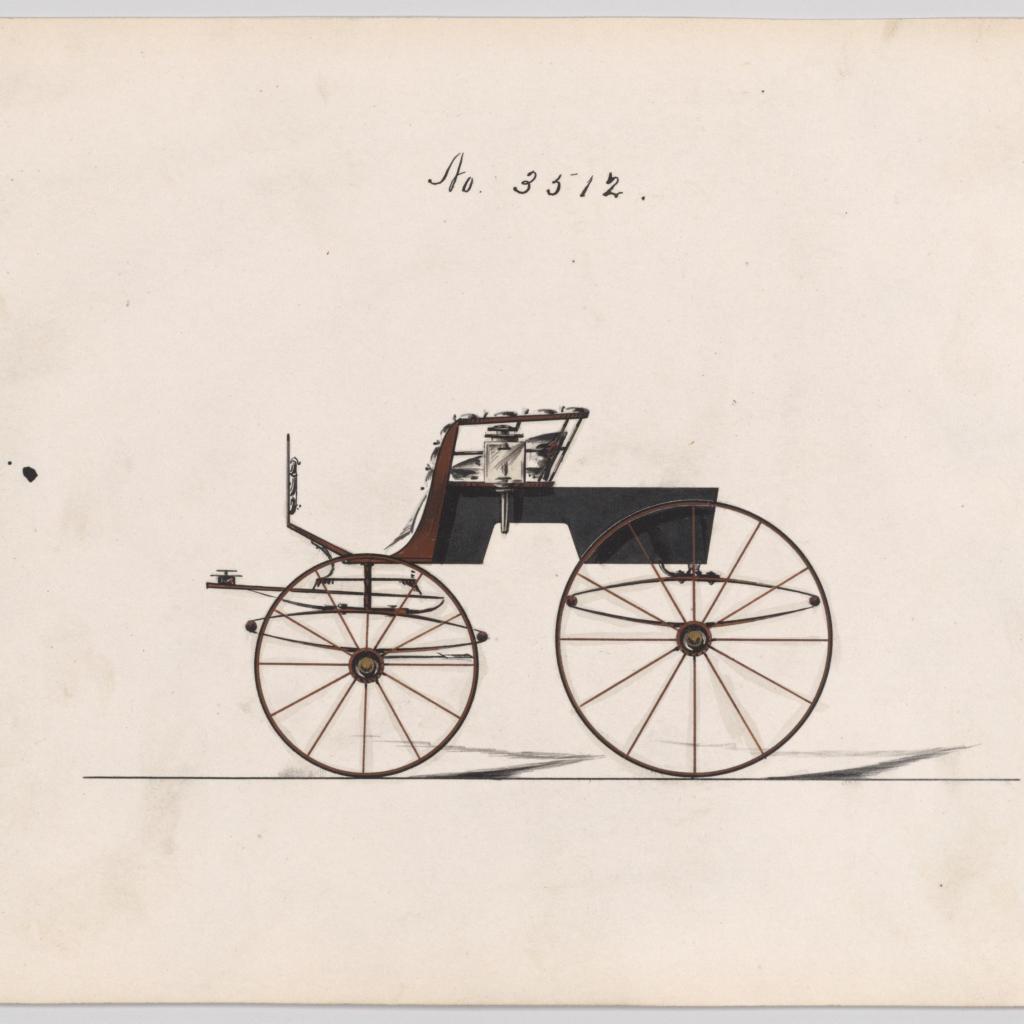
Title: Design for T-Cart, no. 3512
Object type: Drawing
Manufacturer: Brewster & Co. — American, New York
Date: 1879
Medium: Pen and black ink, watercolor and gouache with gum arabic
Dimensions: Sheet: 6 1/8 × 9 1/4 in. (15.6 × 23.5 cm)
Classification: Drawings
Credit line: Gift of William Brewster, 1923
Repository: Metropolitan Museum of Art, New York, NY